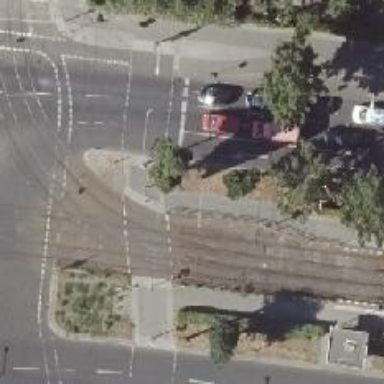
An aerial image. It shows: Tram crossing on the railway.